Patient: sex F, age 76
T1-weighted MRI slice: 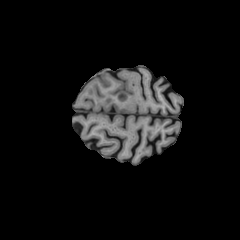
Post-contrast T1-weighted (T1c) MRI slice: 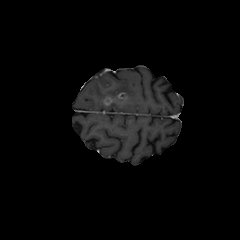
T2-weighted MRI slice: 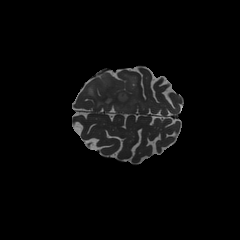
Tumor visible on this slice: yes
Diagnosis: Glioblastoma, IDH-wildtype
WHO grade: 4